Aerial crown-view tile of a tropical tree (Barro Colorado Island, Panama), acquired 20250915:
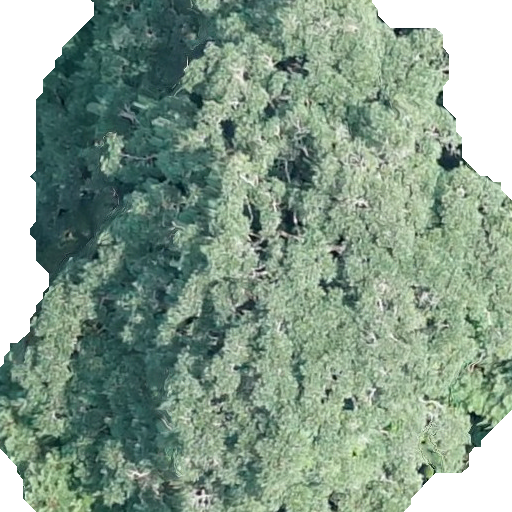
Species: Calophyllum longifolium
GBIF accepted scientific name: Calophyllum longifolium
Crown area: 378.051 m²